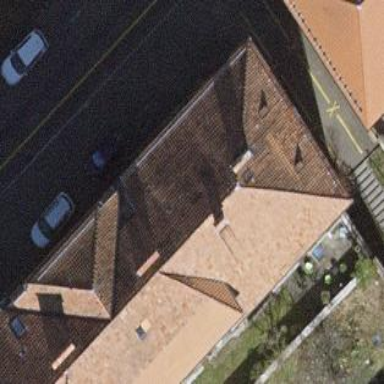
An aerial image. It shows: Apartments building with side-hipped roof shape.